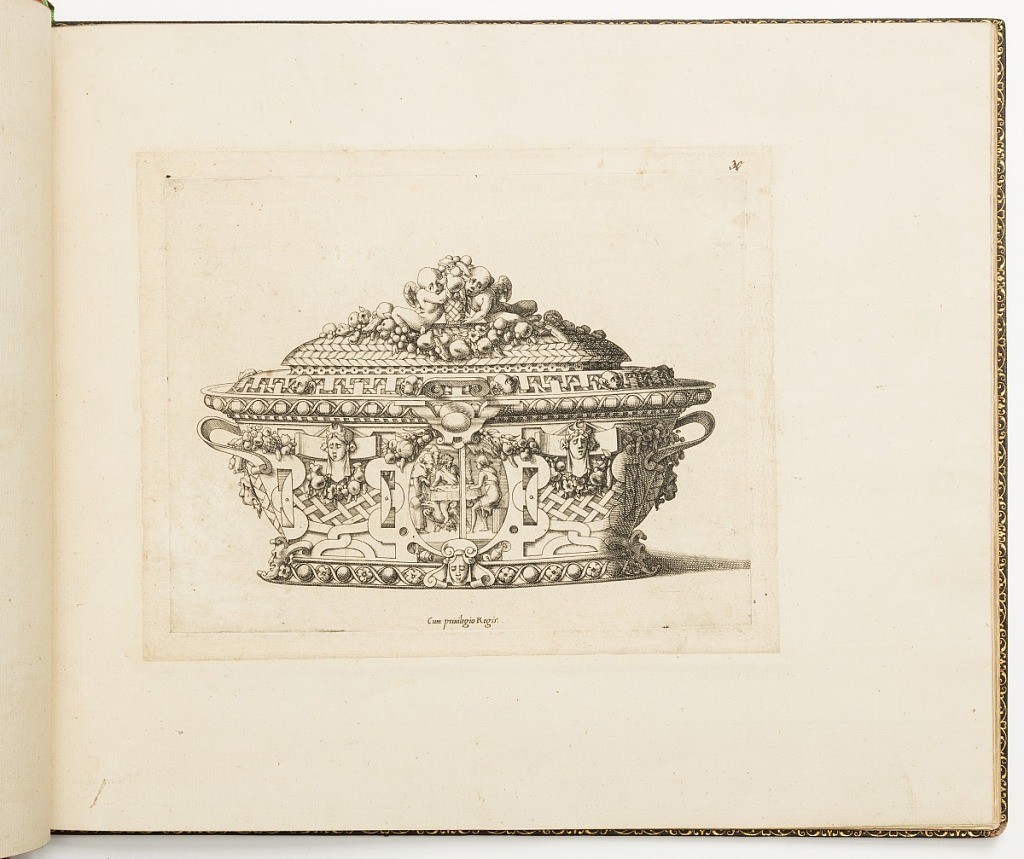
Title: Tureen Design, from Dessins d'orfèvrerie (Designs for Metalwork)
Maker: Léonard Thiry, Flemish, 1550
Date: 1540–1560
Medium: Engraving on laid paper
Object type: Print
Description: Fontainebleau school. Design for a metalwork tureen heavily decorated with strapwork, pearls, cherub heads, putti and garlands of fruit. In the middle, a medallion showing Jupiter and Mercury with Philemon and Baucis.